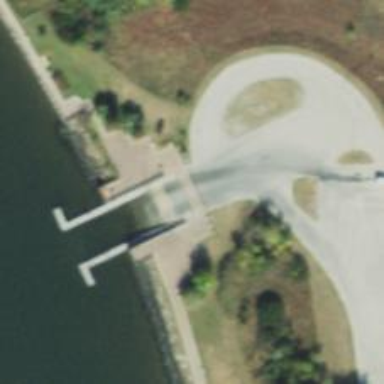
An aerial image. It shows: Slipway on service road designed for leisure land access.